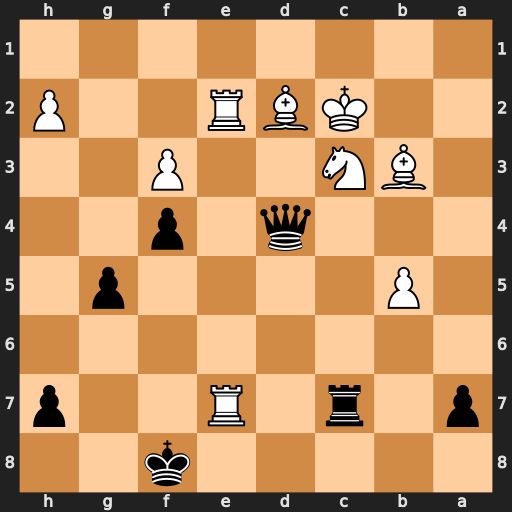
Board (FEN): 5k2/p1r1R2p/8/1P4p1/3q1p2/1BN2P2/2KBR2P/8
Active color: b
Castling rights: -
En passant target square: -
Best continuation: Rxe7 Rxe7 Kxe7